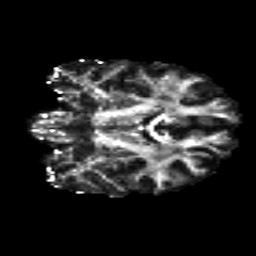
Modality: FA
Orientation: coronal
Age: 32
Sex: male
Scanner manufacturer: siemens
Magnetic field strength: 3 T
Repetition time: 8.8 s
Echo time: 0.085 s